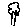
Label: tree